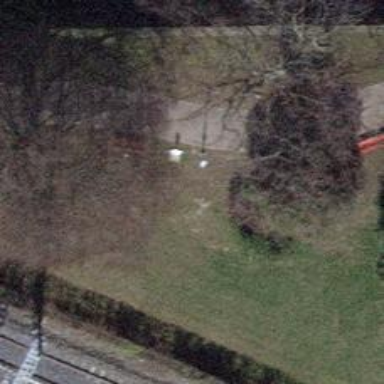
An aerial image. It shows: Red bench.